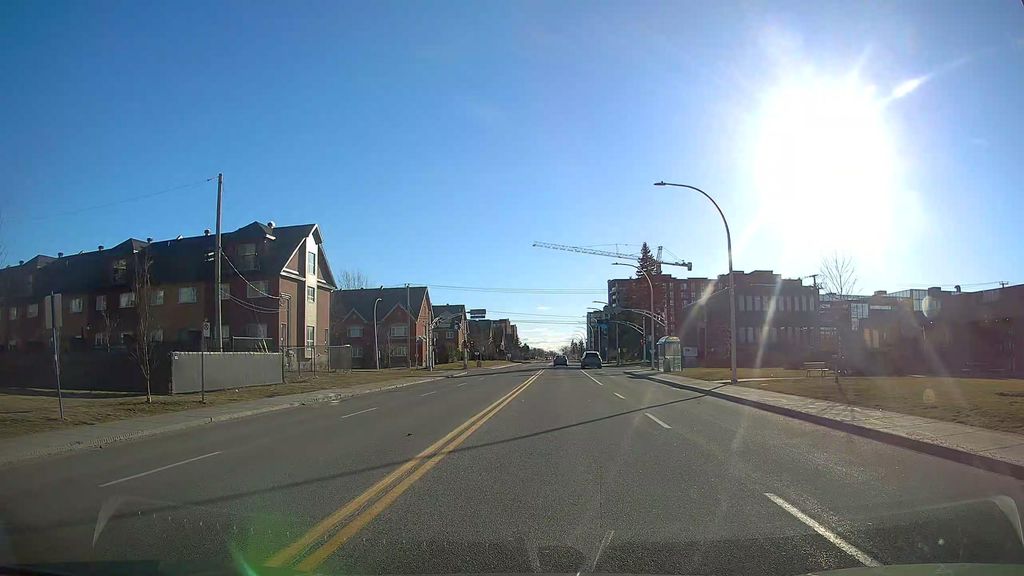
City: montreal